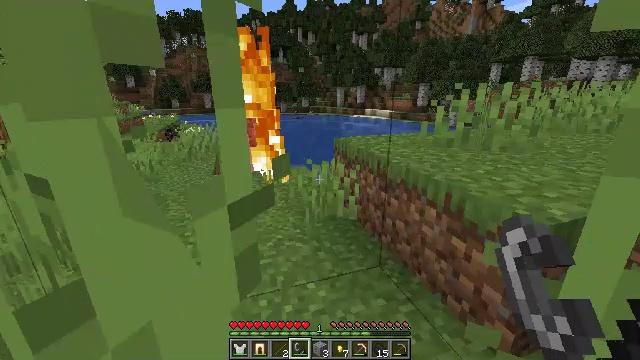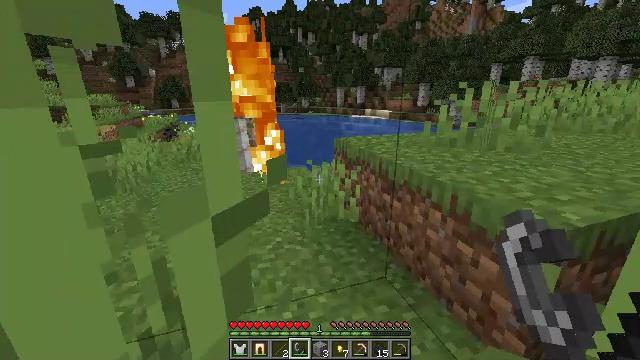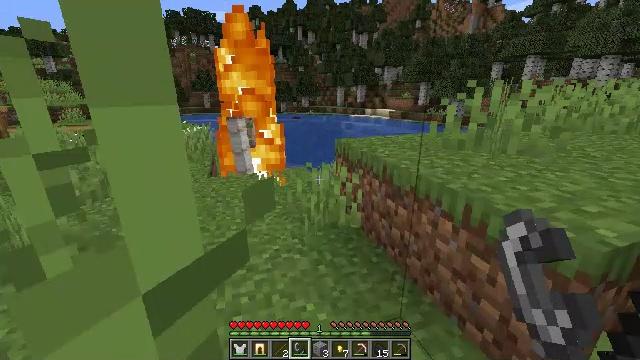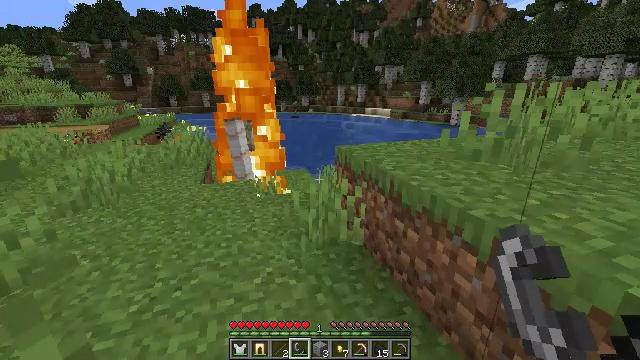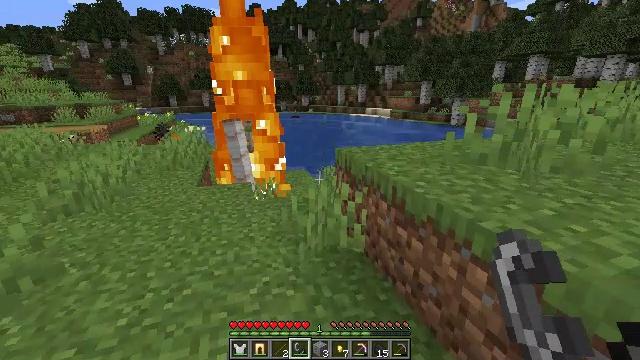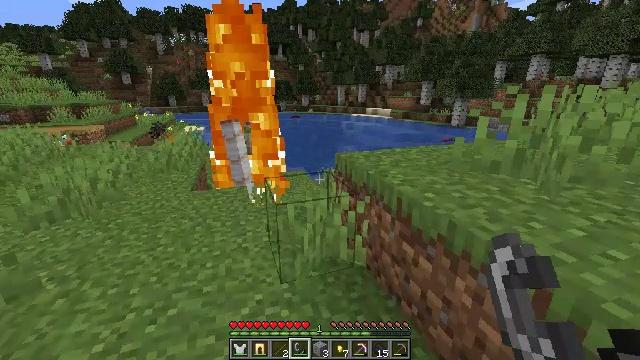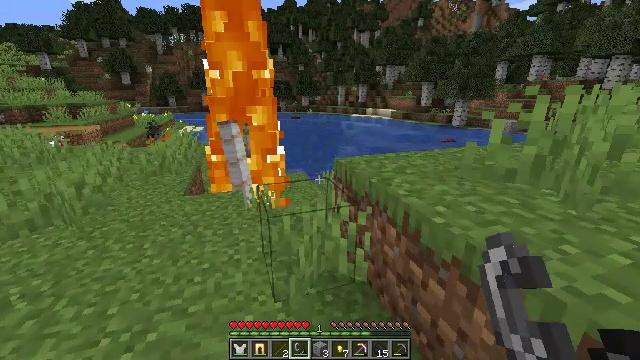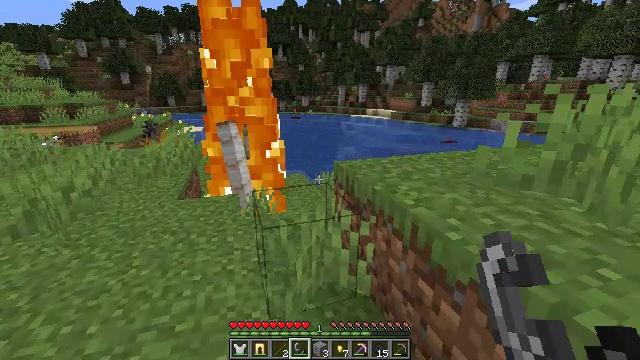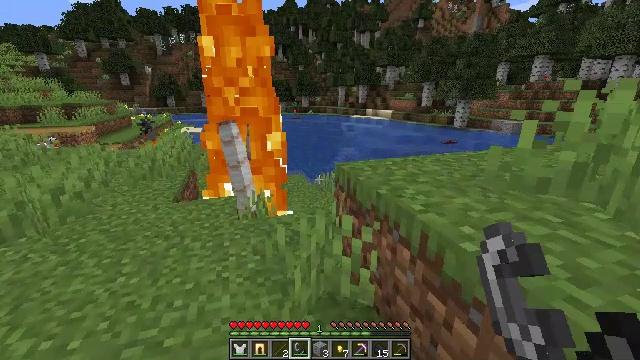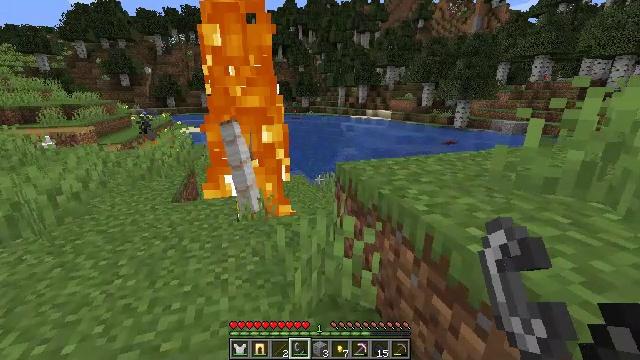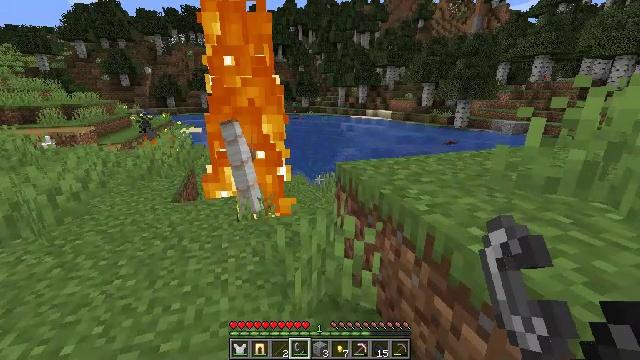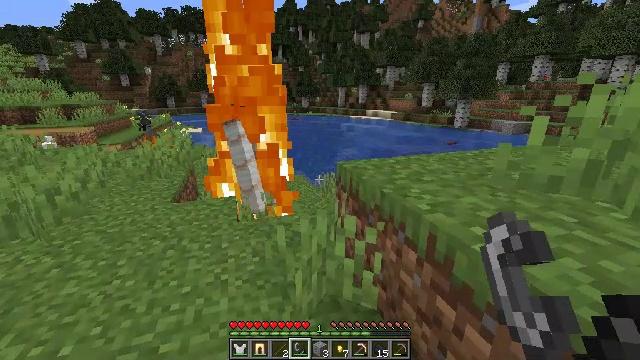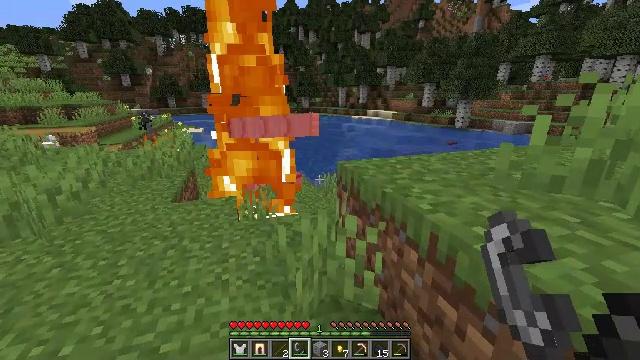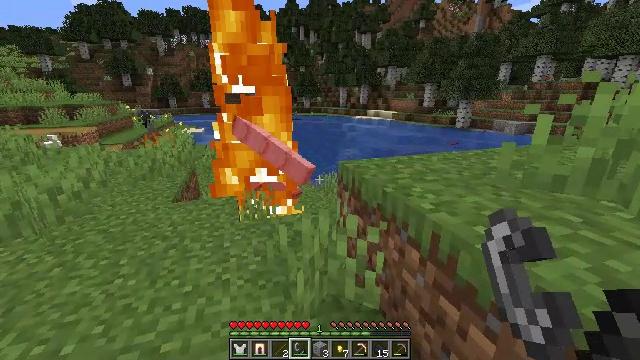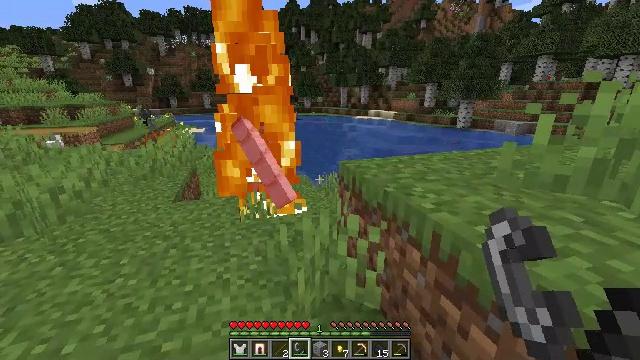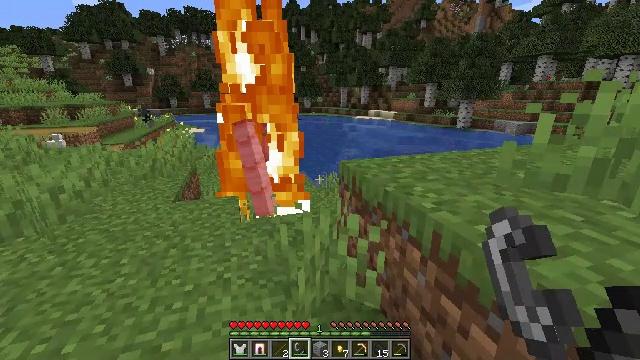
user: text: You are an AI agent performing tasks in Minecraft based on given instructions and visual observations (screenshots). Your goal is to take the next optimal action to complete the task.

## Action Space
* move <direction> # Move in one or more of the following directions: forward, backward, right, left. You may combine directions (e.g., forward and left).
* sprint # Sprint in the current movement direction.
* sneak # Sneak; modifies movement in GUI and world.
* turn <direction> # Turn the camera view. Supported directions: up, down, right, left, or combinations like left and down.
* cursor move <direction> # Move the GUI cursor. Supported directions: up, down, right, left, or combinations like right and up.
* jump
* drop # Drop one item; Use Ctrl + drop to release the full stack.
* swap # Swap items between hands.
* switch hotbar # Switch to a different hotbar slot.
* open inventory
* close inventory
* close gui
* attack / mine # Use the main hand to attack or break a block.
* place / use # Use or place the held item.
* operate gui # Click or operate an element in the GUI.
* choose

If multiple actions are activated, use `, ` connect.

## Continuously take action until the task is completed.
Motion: motion action
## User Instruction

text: Mine the bell from its post.
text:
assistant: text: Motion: move forward
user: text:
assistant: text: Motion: move forward
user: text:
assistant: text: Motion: move forward
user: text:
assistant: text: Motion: move forward
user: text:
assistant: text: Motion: move forward
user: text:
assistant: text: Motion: move forward
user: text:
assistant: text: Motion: no_op
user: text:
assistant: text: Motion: no_op
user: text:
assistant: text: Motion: no_op
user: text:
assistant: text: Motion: no_op
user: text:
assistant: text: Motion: no_op
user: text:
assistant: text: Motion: no_op
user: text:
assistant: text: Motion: no_op
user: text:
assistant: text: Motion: no_op
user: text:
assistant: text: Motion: no_op
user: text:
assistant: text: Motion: no_op
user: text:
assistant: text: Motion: no_op
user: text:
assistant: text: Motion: no_op
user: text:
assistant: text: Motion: no_op
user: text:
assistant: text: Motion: no_op
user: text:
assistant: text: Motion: no_op
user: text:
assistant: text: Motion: no_op
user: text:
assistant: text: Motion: no_op
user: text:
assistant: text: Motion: no_op
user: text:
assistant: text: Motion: no_op
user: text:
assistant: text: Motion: no_op
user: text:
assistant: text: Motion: no_op
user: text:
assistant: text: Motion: no_op
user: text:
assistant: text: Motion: no_op
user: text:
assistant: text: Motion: no_op